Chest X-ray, AP view. Patient: 40 years old, sex F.
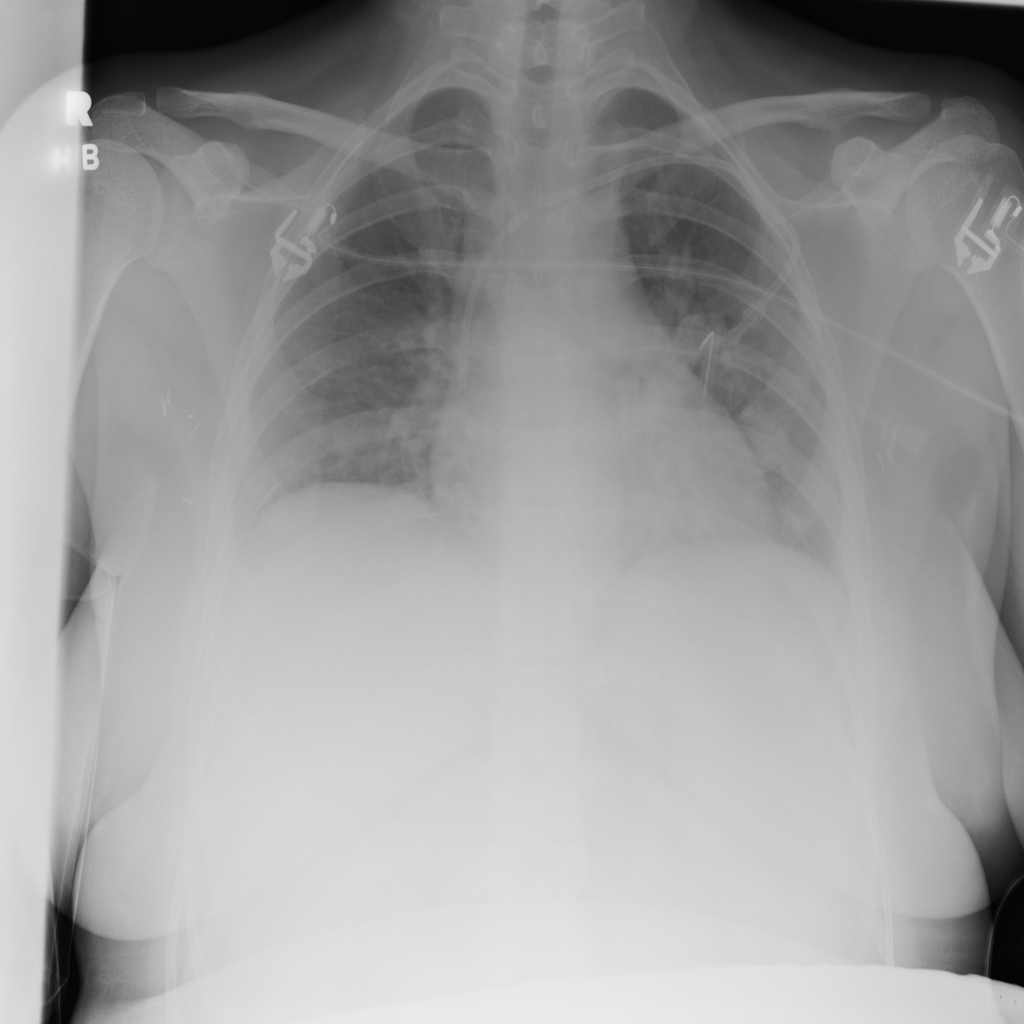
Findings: Nodule